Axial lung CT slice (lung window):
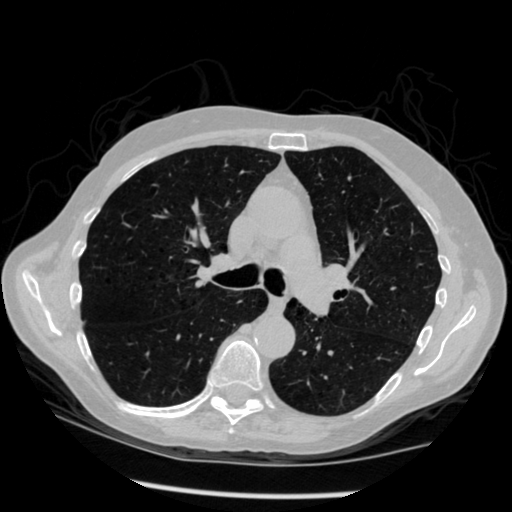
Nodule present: no